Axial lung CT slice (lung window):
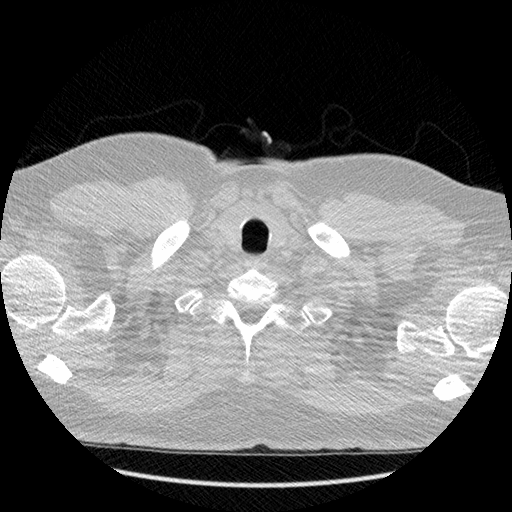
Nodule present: no